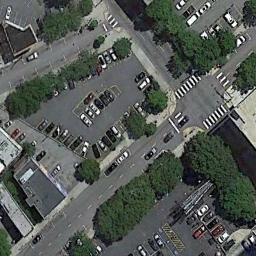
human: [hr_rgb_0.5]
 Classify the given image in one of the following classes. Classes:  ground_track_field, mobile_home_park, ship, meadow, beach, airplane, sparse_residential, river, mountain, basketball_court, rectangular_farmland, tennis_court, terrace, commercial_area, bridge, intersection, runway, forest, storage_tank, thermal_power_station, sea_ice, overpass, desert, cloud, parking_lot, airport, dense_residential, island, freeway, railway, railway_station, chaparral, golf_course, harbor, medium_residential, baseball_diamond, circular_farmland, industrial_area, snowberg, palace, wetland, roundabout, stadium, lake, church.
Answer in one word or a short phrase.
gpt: parking_lot